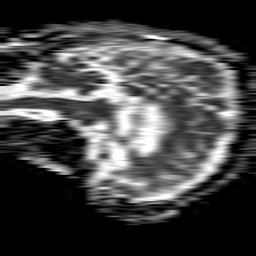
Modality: ADC
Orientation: sagittal
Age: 54
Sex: male
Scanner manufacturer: philips
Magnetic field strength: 1.5 T
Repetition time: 4.6 s
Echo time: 0.08517 s